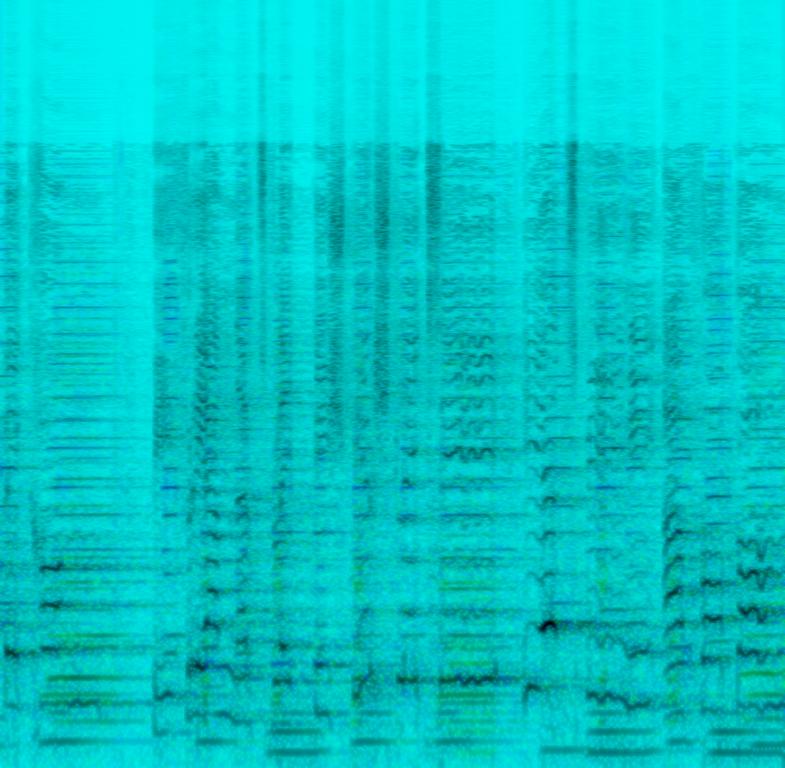
A male vocalist sings this animated melody. The song is minimal instrumentation with a bright accordion harmony and organ accompaniment. It is perky, animated, bright, energetic, enthusiastic, and vibrant. This song is a classic German folk song.